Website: bh-photo
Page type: delivery-shipping
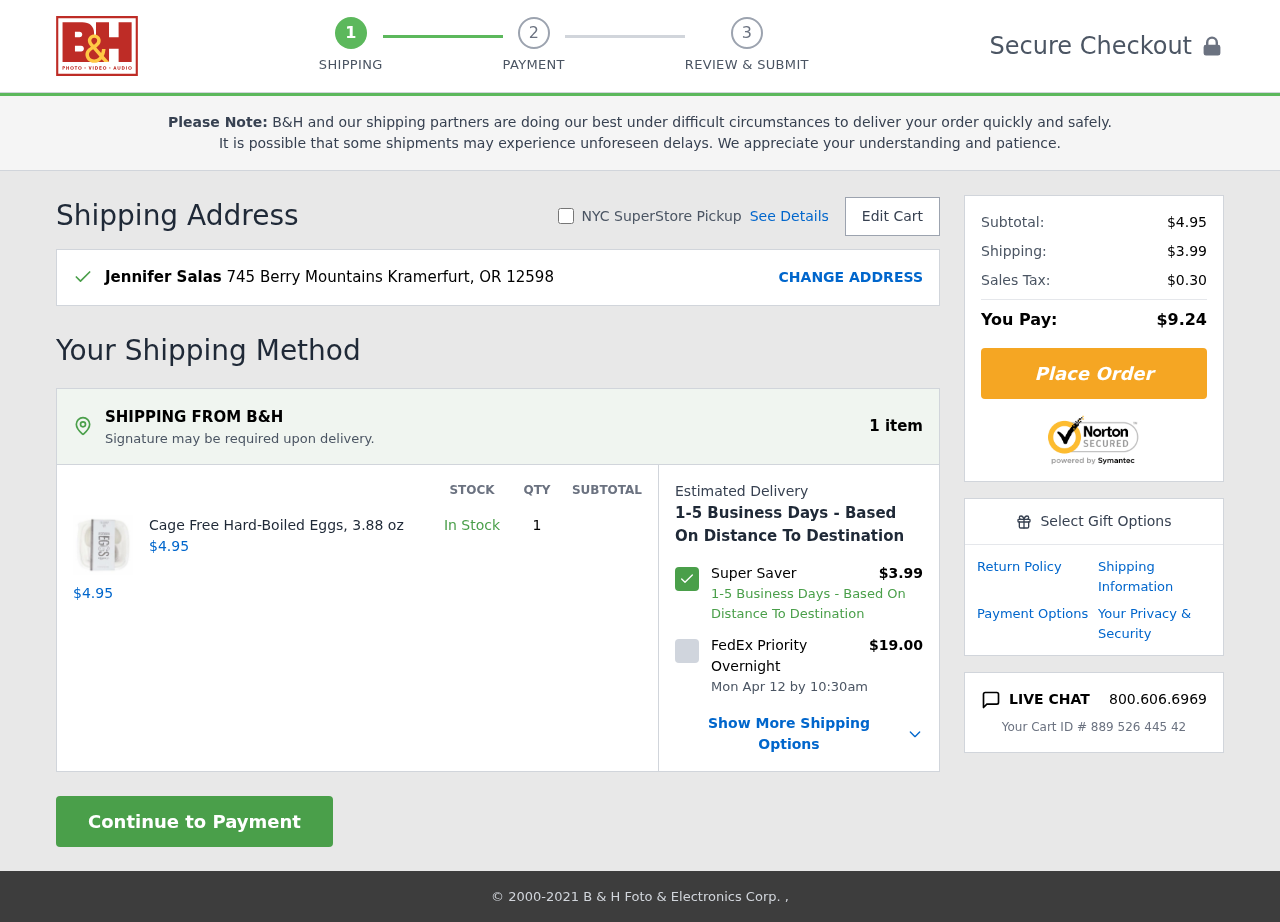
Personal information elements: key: PII_FULLNAME
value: Jennifer Salas
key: PII_STREET
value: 745 Berry Mountains
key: PII_CITY_STATE_ZIP
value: Kramerfurt, OR 12598
Product elements: key: PRODUCT1_NAME
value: Cage Free Hard-Boiled Eggs, 3.88 oz
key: PRODUCT1_PRICE
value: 4.95
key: PRODUCT1_QUANTITY
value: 1
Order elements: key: ORDER_NUM_ITEMS
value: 1 item
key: ORDER_SUBTOTAL2
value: $4.95
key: ORDER_SHIPPING_COST
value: $3.99
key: ORDER_DELIVERY_DATE
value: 1-5 Business Days - Based On Distance To Destination
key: ORDER_SUBTOTAL
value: $4.95
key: ORDER_SHIPPING_COST2
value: $3.99
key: ORDER_TAX
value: $0.30
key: ORDER_TOTAL
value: $9.24
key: ORDER_CART_ID
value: Your Cart ID # 889 526 445 42